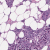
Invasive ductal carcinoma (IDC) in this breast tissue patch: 1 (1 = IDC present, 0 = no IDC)